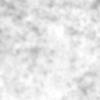
Label: no_change